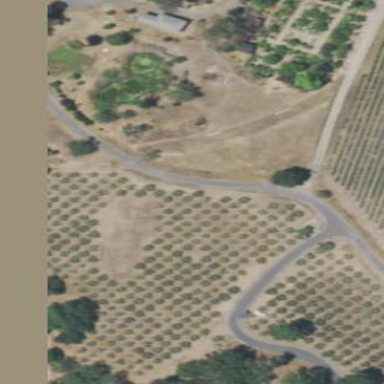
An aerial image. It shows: Orchard.